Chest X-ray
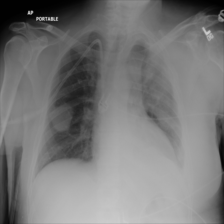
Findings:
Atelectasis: negative
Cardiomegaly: positive
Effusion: negative
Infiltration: negative
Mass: negative
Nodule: negative
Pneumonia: negative
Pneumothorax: negative
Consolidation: negative
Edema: negative
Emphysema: negative
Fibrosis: negative
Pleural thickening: negative
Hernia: negative